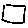
Label: square